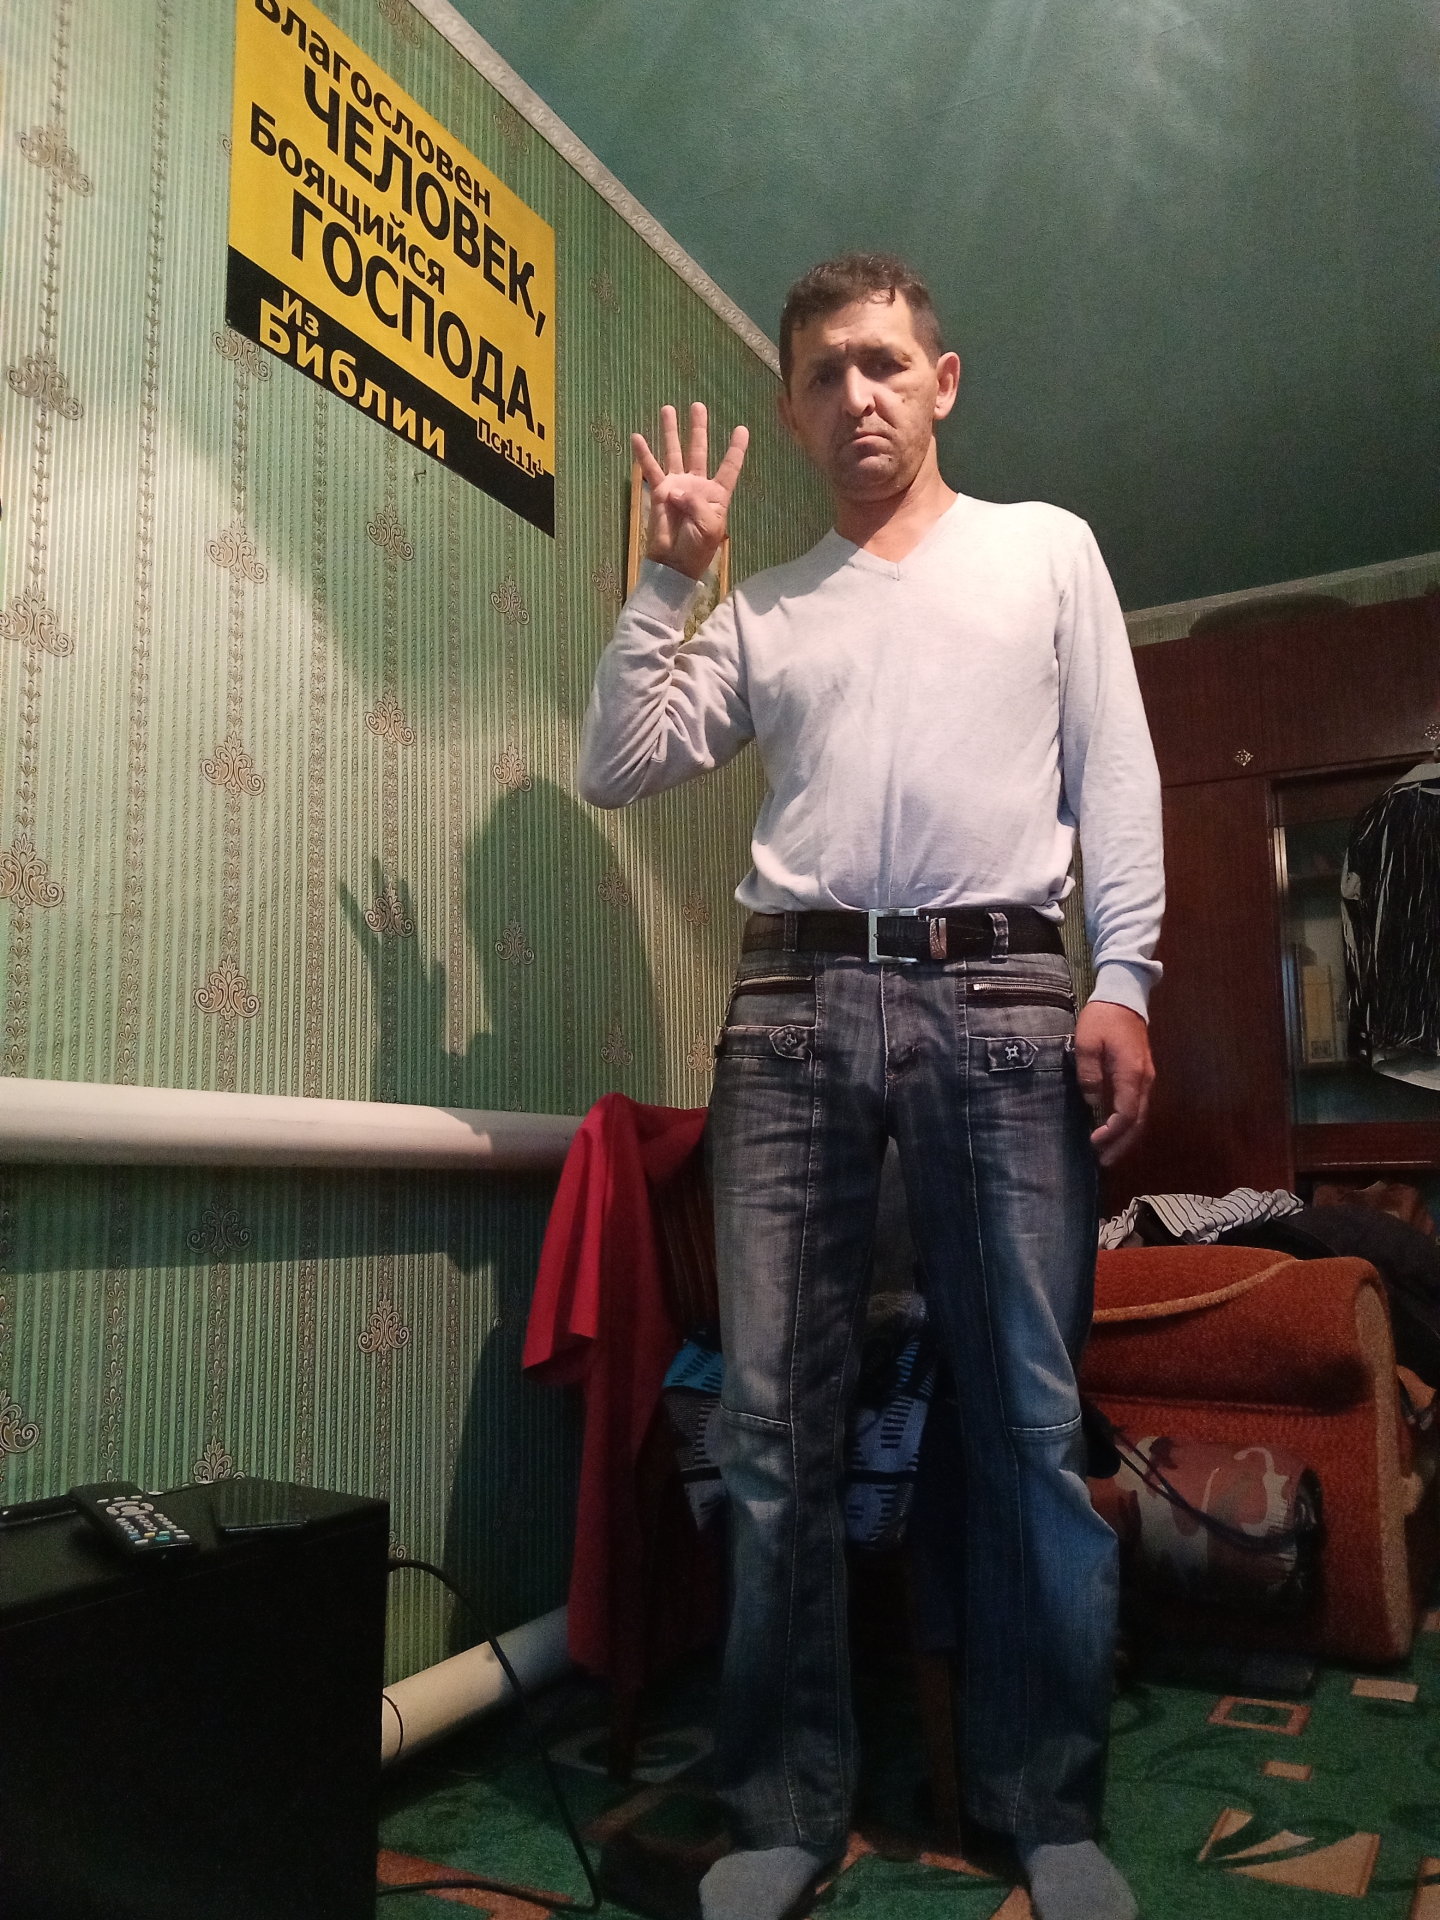
Label: noise